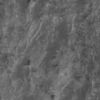
Label: not_dusty